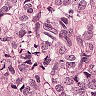
Metastatic tissue present: yes